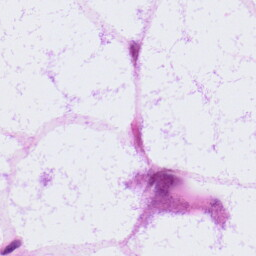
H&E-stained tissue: LymphNode